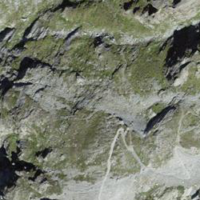
EUNIS habitat code: 31
Species observed at this site:
Phoenicurus ochruros
Saxifraga paniculata
Erebia tyndarus
Botrychium lunaria